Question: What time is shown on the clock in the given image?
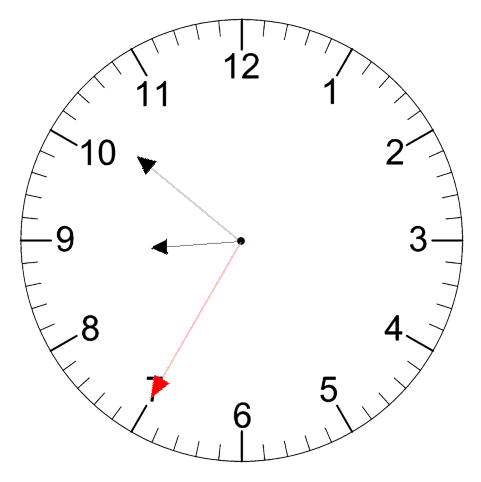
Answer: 08:51:35